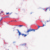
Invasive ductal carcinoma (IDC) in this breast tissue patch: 0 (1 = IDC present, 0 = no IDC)